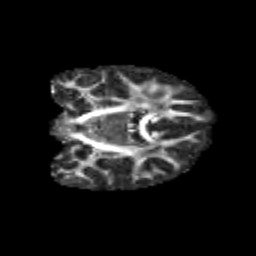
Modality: FA
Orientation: coronal
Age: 11
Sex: male
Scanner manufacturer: siemens
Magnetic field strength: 3 T
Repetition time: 3.8 s
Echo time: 0.07 s